Interaction volume radius: 5 \u00c5
Interaction volume height: 20 \u00c5
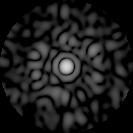
Disorder parameter: 0.8403